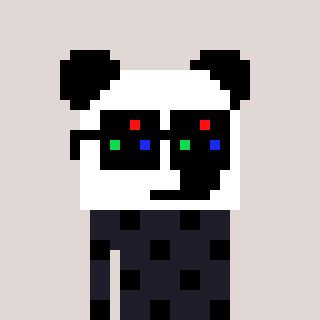
a pixel art character with square black sunglasses, a panda-shaped head and a grayscale-colored body on a warm background